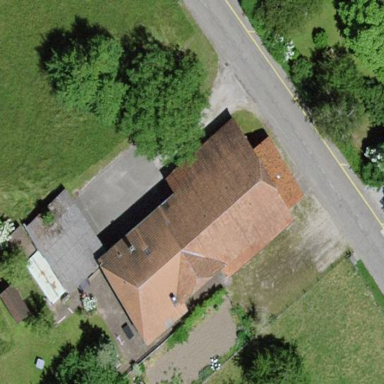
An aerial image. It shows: Farm building.